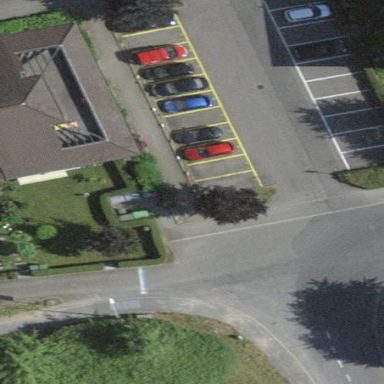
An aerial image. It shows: Parking area with surface.